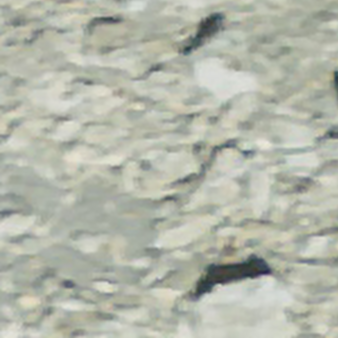
Label: other